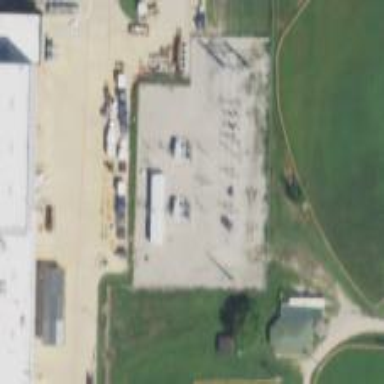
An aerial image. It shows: Industrial substation.